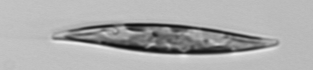
Label: Pleurosigma